Interaction volume radius: 10 \u00c5
Interaction volume height: 20 \u00c5
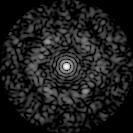
Disorder parameter: 0.7854